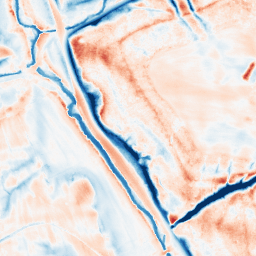
Category: edge_preserving
Decomposition family: guided
Decomposition parameters: radius: 8
eps: 0.01
Upsampling method: lanczos
Upsampling parameters: scale: 2
Upsampling scale: 2